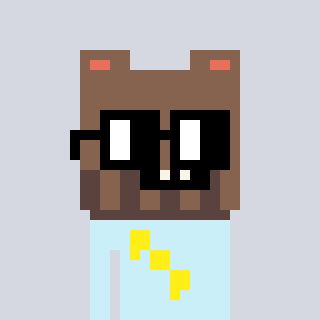
a pixel art character with square black glasses, a bear-shaped head and a cold-colored body on a cool background